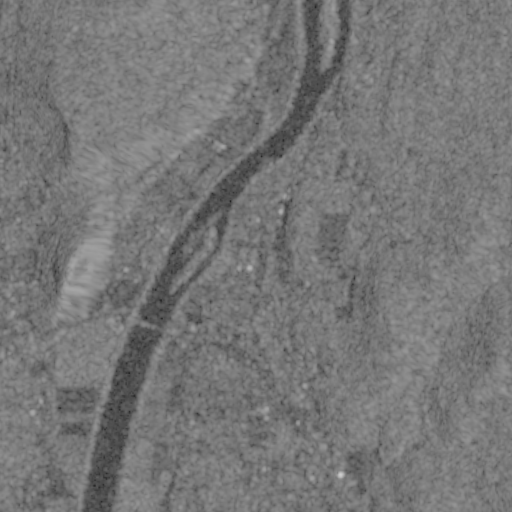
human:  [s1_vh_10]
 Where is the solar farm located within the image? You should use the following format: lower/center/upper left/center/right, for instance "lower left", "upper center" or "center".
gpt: The solar farm is located in the lower center of the image.
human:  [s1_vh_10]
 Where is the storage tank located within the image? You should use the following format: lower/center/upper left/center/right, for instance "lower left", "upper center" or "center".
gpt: The storage tank is located in the lower right of the image.
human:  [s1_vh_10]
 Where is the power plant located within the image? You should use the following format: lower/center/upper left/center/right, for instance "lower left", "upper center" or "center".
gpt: There is no power plant in the image.

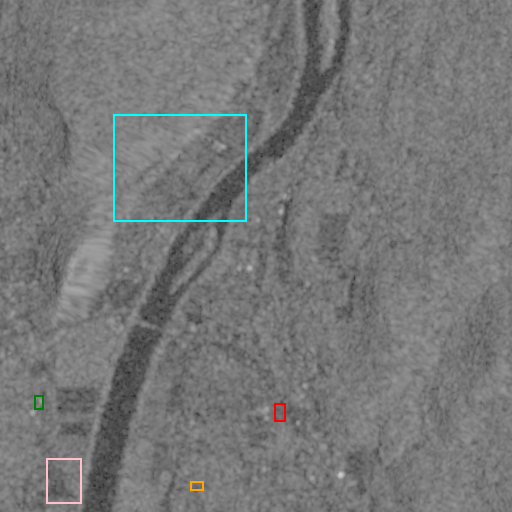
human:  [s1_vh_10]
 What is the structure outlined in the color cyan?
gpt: The structure outlined in cyan is a crop field.
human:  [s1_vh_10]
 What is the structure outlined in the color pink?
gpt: The structure outlined in pink is a park.
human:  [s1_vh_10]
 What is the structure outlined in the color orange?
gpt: The structure outlined in orange is a parking lot.
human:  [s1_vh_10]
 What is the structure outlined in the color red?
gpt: The structure outlined in red is a solar farm.
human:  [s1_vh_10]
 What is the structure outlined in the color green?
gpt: The structure outlined in green is a building.
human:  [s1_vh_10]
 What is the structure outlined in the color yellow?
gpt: There is no yellow outline.